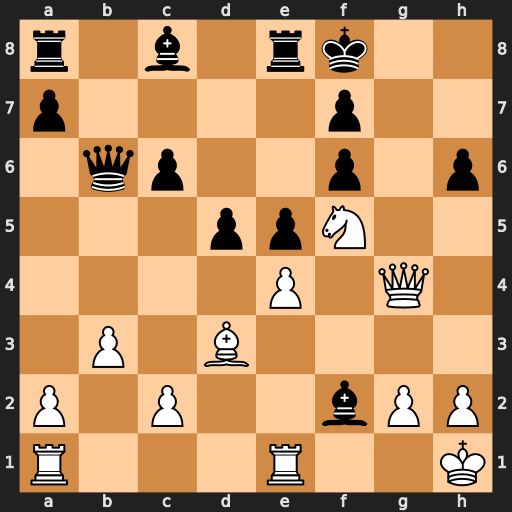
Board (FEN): r1b1rk2/p4p2/1qp2p1p/3ppN2/4P1Q1/1P1B4/P1P2bPP/R3R2K
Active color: w
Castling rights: -
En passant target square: -
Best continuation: Qg7#